Chest X-ray. View position: PA
Patient age: 54
Patient sex: F
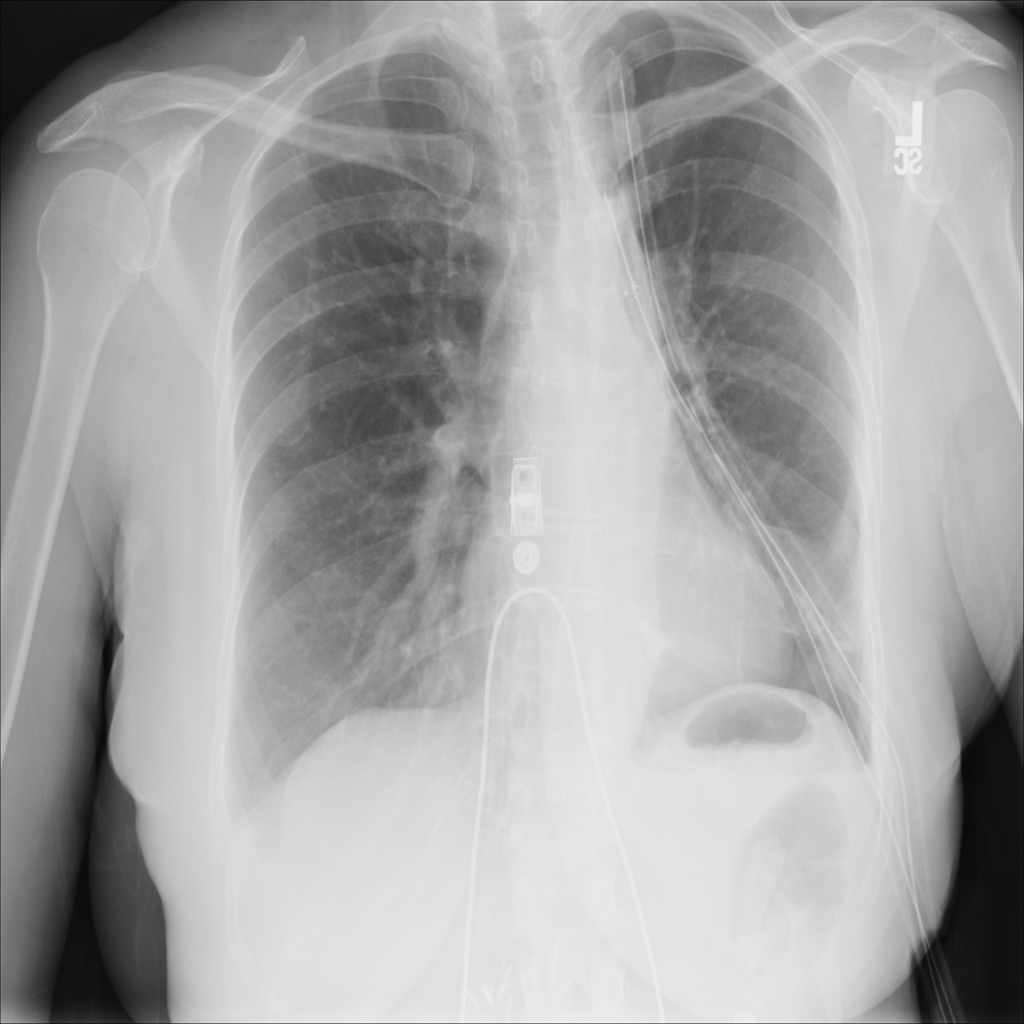
Finding: Pneumothorax